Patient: sex M, age 65
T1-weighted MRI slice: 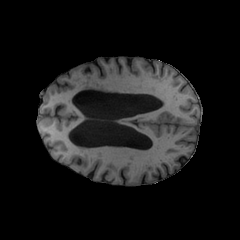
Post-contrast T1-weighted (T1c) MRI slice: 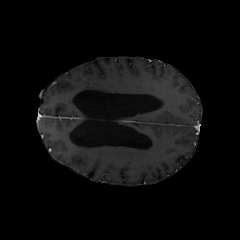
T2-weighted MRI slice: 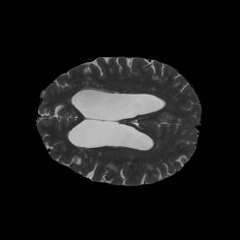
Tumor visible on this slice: no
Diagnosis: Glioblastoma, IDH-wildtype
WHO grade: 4